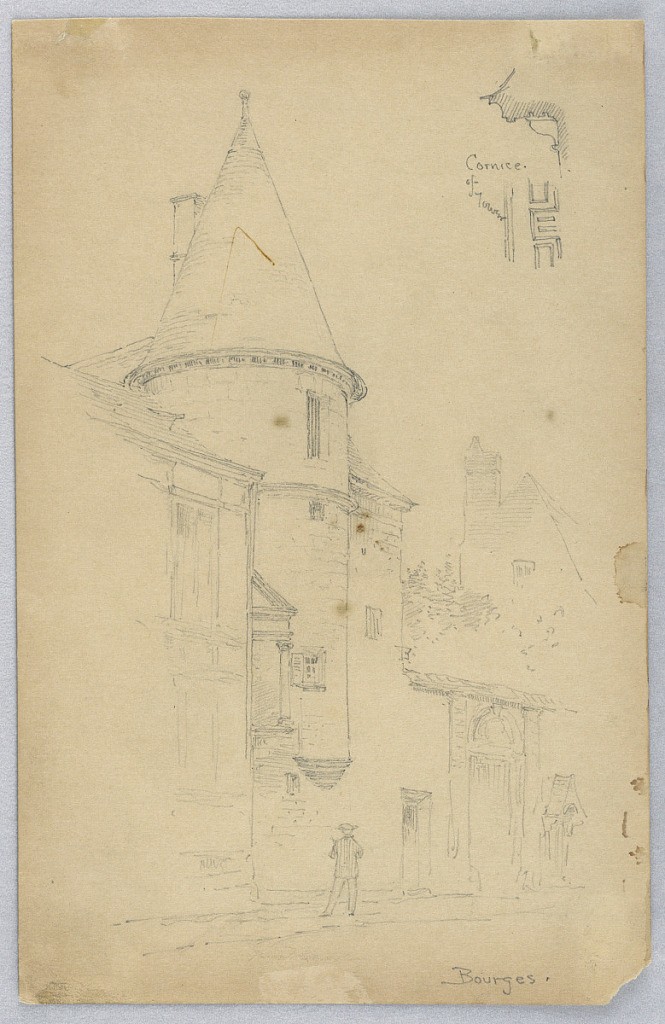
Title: Sketch in Bourges
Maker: Arnold William Brunner, American, 1857–1925
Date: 1883
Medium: Graphite on brown-gray paper
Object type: Drawing
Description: Tower, with detail of cornice, upper right, figure standing in front.